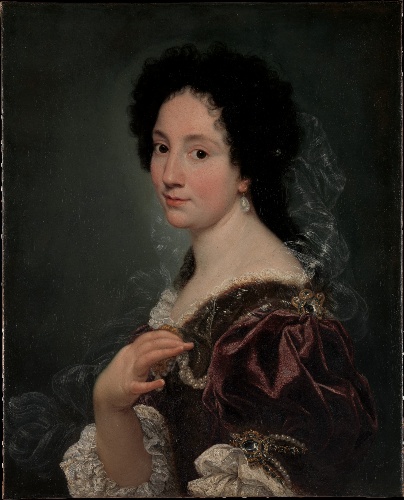
Title: Portrait of a Woman
Artist: Giovanni Battista Gaulli (Il Baciccio)
Artist bio: Italian, Genoa 1639–1709 Rome
Date: ca. 1670s
Object type: Painting
Classification: Paintings
Medium: Oil on canvas
Dimensions: 29 7/8 × 23 3/8 in. (75.9 × 59.4 cm)
Department: European Paintings
Credit line: Gift of Álvaro Saieh Bendeck, Jean-Luc Baroni, and Fabrizio Moretti, in honor of Keith Christiansen, 2014
Accession year: 2014
Repository: Metropolitan Museum of Art, New York, NY
Tags: Portraits|Women